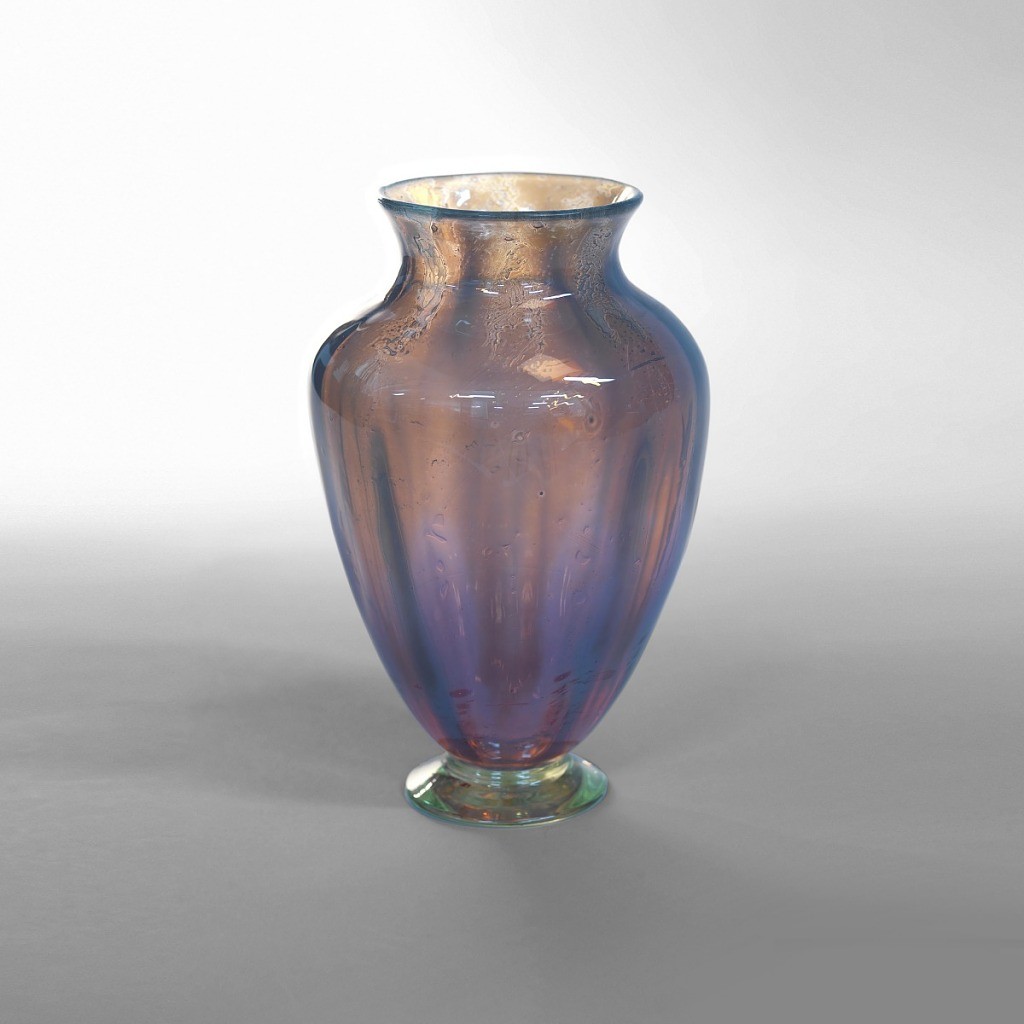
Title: Vase
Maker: Louis Comfort Tiffany, American, 1848–1933
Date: ca. 1900
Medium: Favrile glass
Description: Rose colored glass on bottom of inverted egg-shaped vase with flared neck.